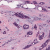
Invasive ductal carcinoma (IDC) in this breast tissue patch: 1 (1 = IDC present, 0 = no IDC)